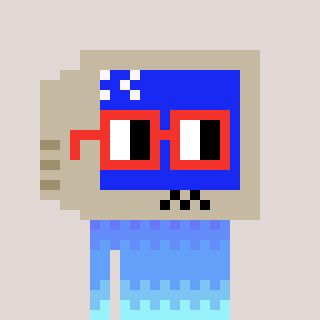
a pixel art character with square red glasses, a old monitor-shaped head and a cold-colored body on a warm background